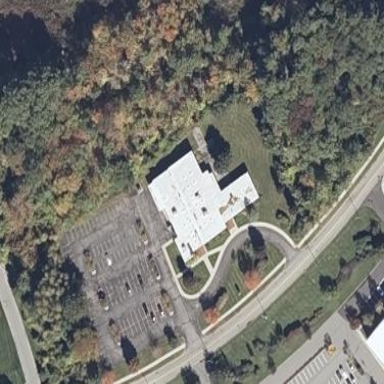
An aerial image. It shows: Commercial building.